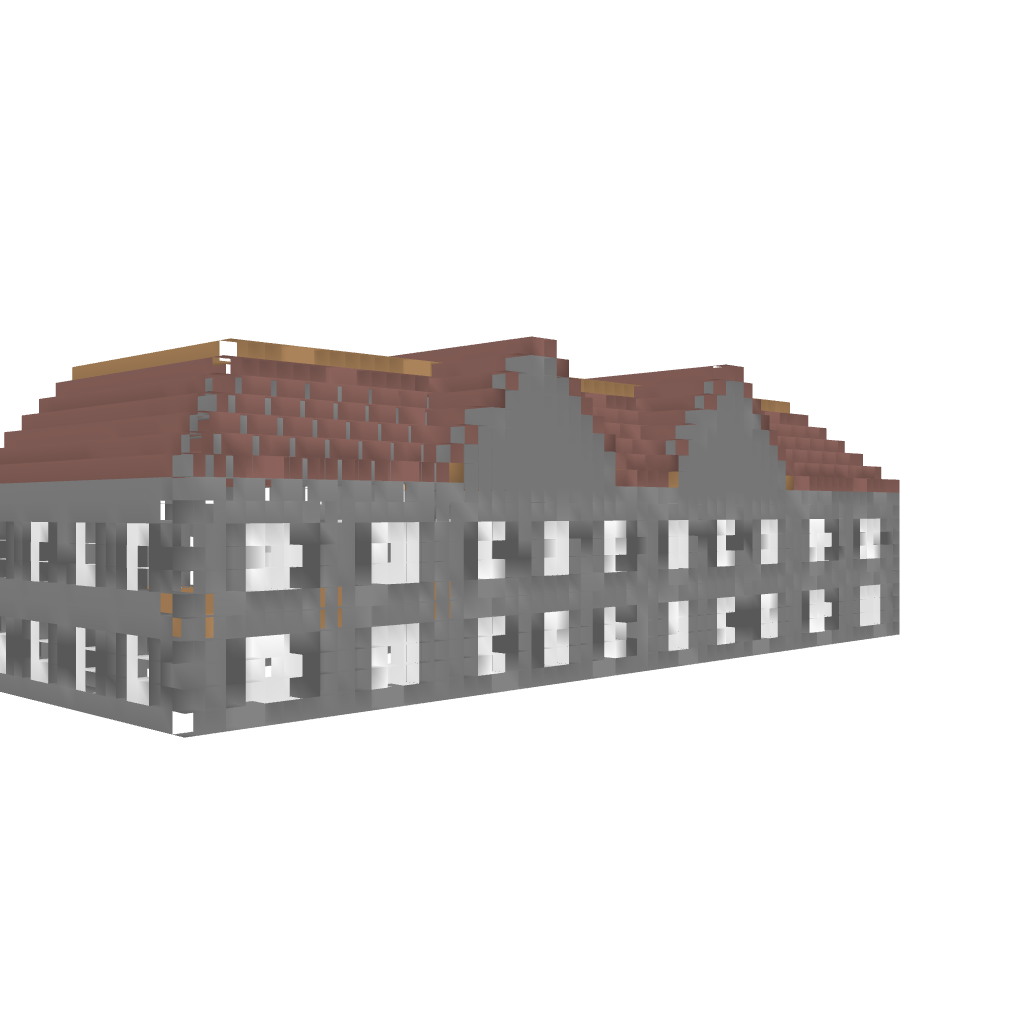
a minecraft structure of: Brick House bad low quality